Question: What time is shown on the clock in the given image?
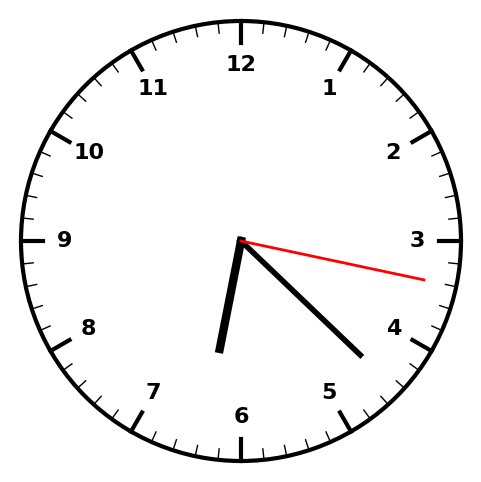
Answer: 06:22:17